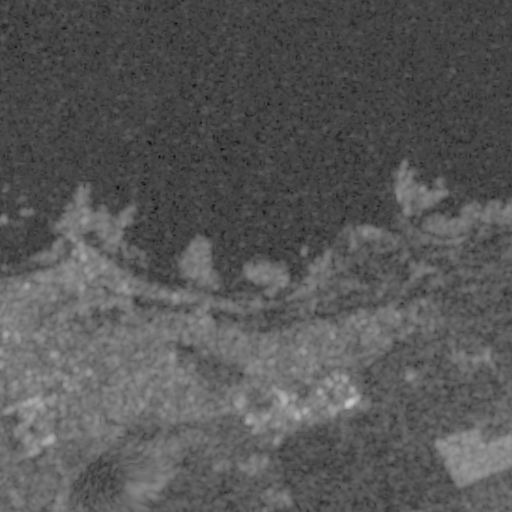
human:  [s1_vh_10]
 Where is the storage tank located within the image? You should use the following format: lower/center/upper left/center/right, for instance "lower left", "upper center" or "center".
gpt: The storage tank is located in the center right of the image.
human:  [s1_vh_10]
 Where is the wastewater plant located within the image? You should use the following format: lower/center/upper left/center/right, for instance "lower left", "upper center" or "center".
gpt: The wastewater plant is located in the center of the image.
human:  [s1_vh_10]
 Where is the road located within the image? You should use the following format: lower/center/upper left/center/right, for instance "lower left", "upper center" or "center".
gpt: There is no road in the image.

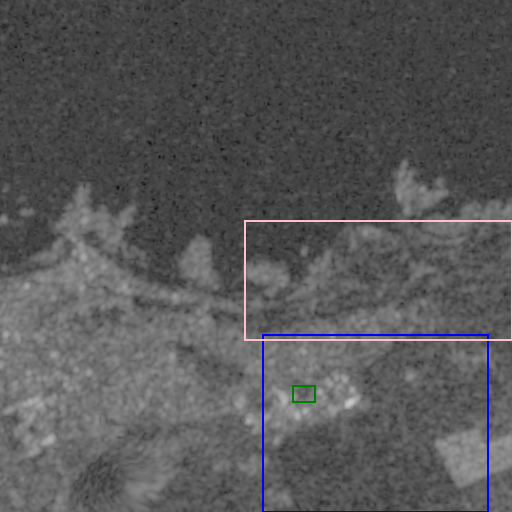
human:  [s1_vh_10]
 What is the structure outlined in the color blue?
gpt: The structure outlined in blue is a crop field.
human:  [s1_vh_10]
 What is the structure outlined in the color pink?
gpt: The structure outlined in pink is a park.
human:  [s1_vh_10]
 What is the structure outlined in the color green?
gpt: The structure outlined in green is a parking lot.
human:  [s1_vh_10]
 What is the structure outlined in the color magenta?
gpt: There is no magenta outline.